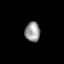
Tissue: lung
Cell type: Epithelial cells
Senescence score: 0.1684
Nuclear area (px): 294
Mean DAPI intensity: 153.088